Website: apple-inc
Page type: customer-info-address
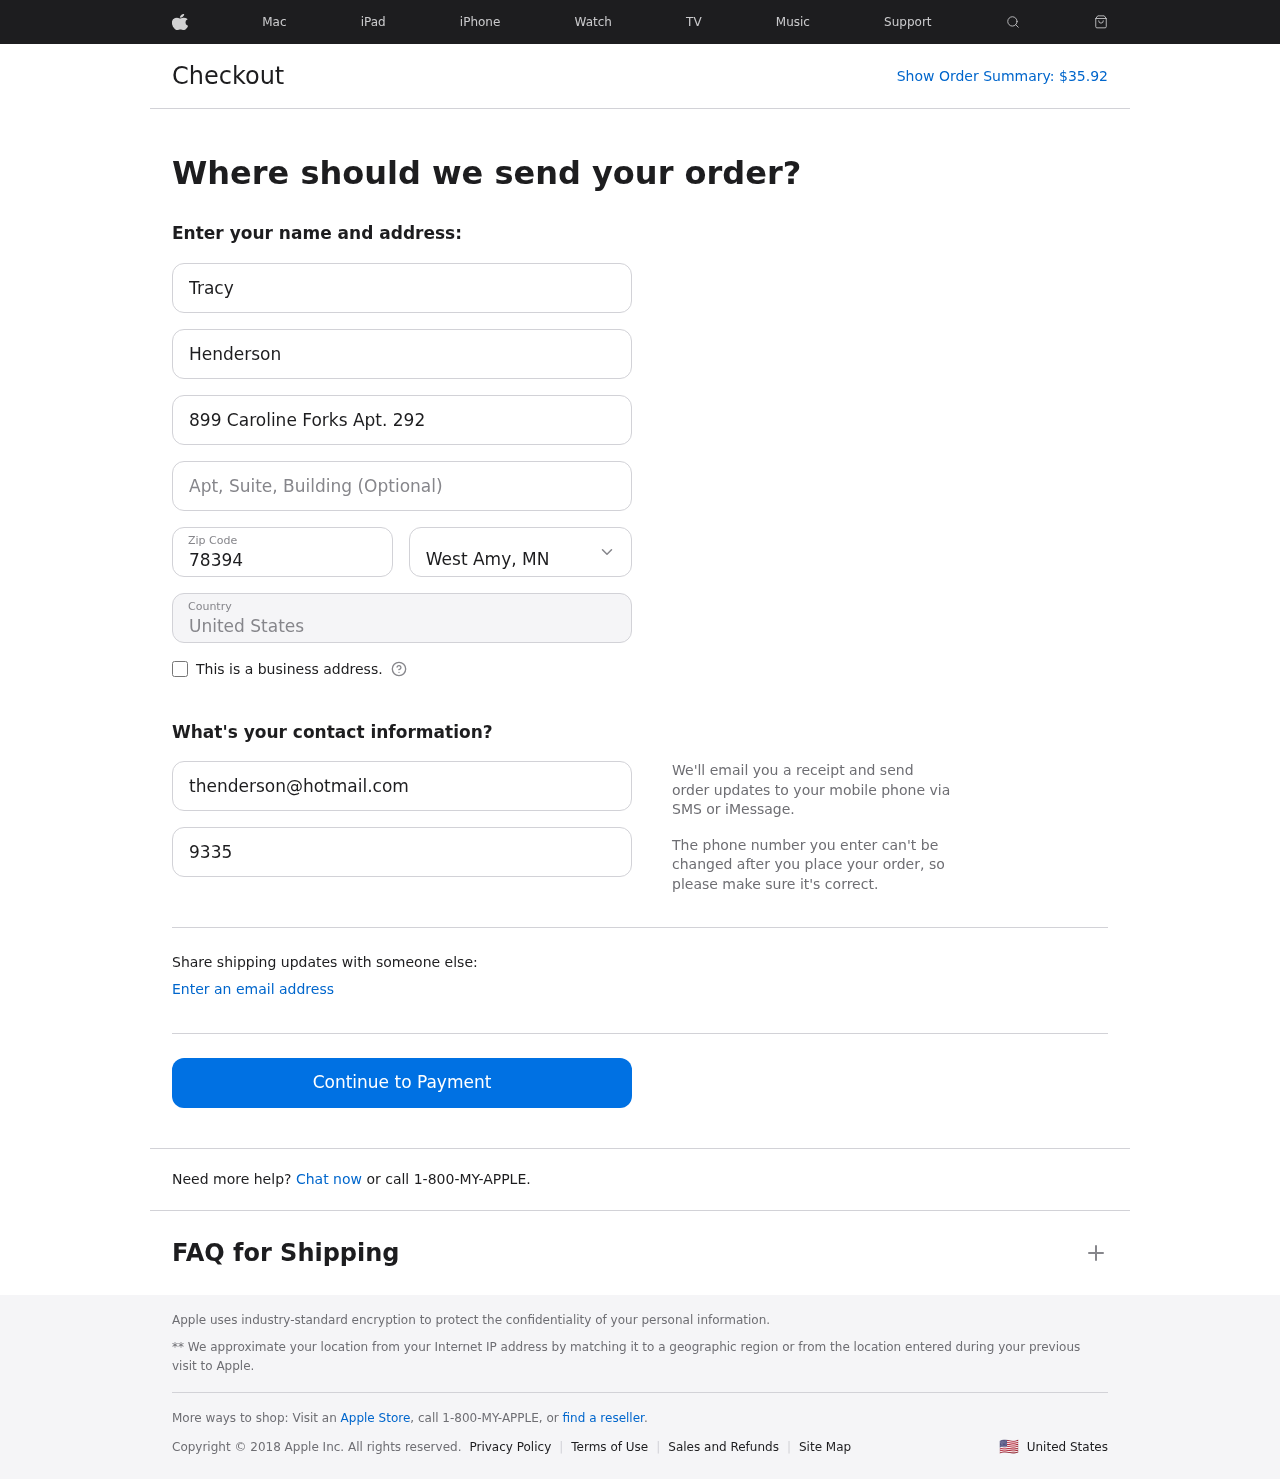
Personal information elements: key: PII_CITY_STATE
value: West Amy, MN
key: PII_COUNTRY
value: United States
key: PII_EMAIL
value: thenderson@hotmail.com
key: PII_FIRSTNAME
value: Tracy
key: PII_LASTNAME
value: Henderson
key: PII_PHONE
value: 9335477798
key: PII_POSTCODE
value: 78394
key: PII_STREET
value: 899 Caroline Forks Apt. 292
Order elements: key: ORDER_TOTAL
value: $35.92